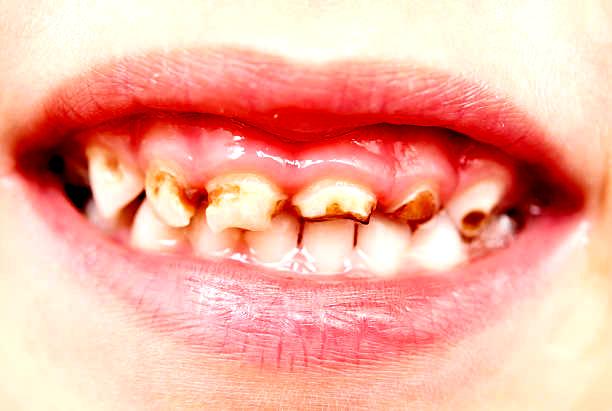
Condition: Gingivitis